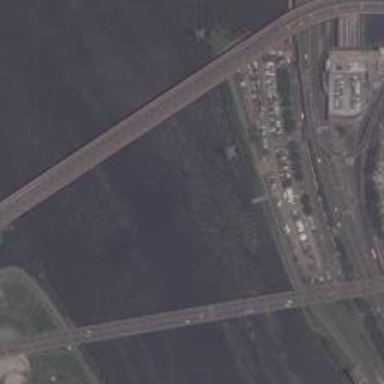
On this river we can see that the two bridges are connected to the banks of the river, and there are many inhabitants, houses and vehicles on both sides of the river .